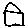
Label: house